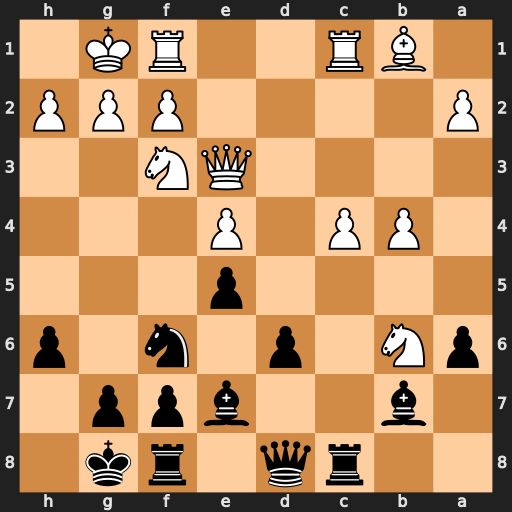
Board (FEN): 2rq1rk1/1b2bpp1/pN1p1n1p/4p3/1PP1P3/4QN2/P4PPP/1BR2RK1
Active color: b
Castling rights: -
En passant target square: -
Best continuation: Ng4 Nxc8 Nxe3